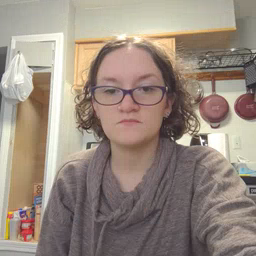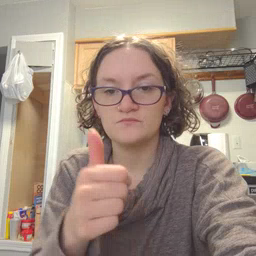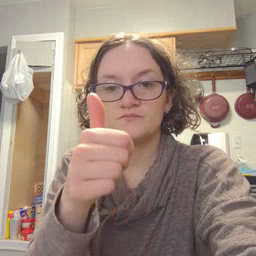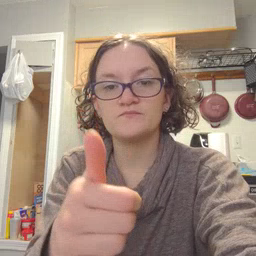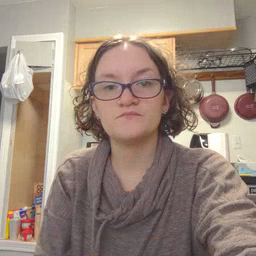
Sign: yourself